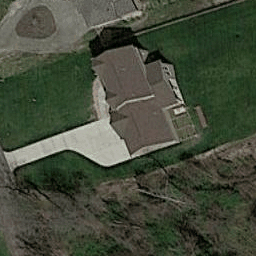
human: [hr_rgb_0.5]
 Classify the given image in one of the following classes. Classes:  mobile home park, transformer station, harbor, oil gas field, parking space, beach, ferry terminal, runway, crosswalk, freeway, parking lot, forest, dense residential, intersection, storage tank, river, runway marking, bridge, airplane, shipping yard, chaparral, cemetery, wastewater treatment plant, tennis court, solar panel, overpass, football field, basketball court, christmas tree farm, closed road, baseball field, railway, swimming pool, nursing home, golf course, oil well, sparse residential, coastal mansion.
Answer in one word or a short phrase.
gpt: sparse residential